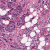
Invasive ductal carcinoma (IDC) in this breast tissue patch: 1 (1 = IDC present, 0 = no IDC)